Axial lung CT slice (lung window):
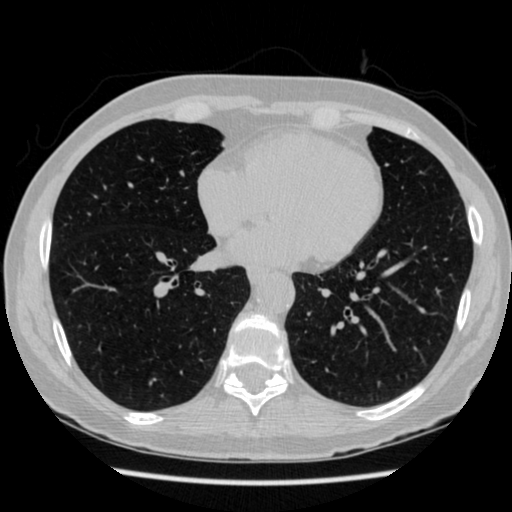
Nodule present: no